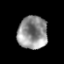
Tissue: prostate
Cell type: Endothelial cells
Senescence score: 0.7023
Nuclear area (px): 958
Mean DAPI intensity: 144.675